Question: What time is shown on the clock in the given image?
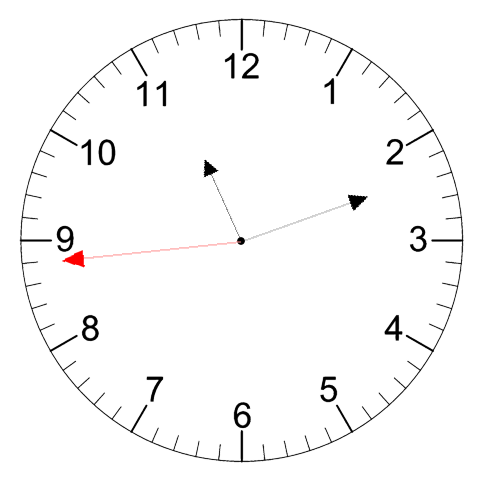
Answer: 11:11:44